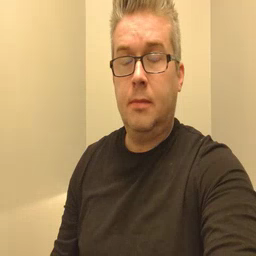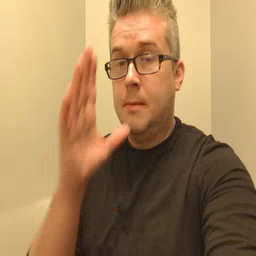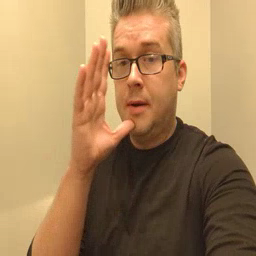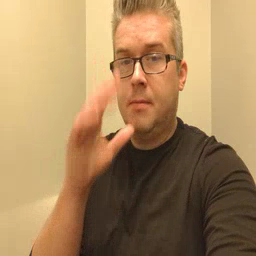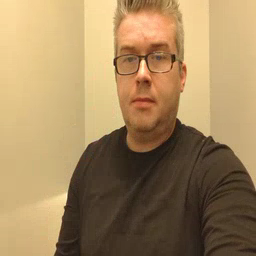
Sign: mom